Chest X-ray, PA view. Patient: 32 years old, sex F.
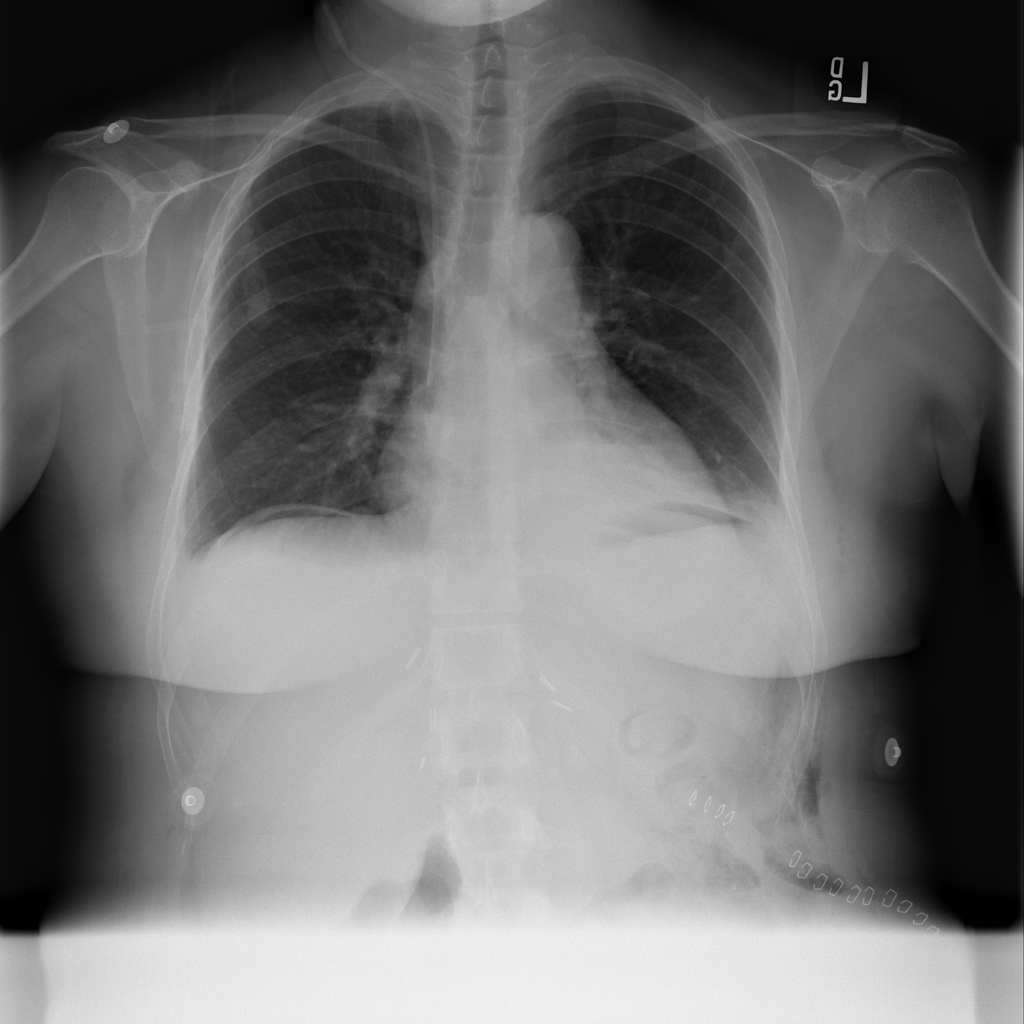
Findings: No Finding